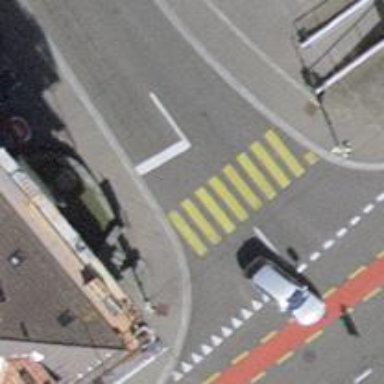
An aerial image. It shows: Marked footway crossing with zebra markings and traffic calming table.